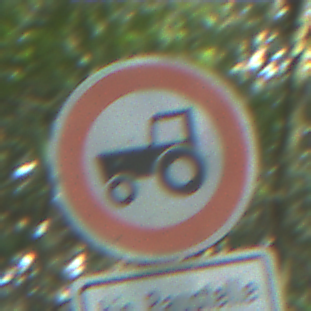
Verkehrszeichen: VerbotKraftfahrzeugeZuegeNichtSchneller25
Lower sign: SonstigeFahrzeugePersonengruppenFrei2
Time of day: Midday
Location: Outdoor (Nature)
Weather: Clear
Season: NotSpecified
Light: Natural